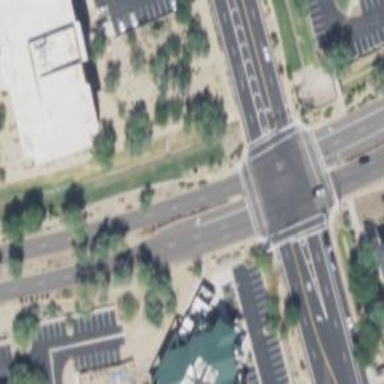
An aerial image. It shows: Solid stop line on the road.